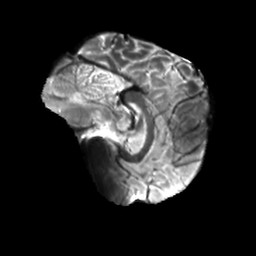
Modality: T2w
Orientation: sagittal
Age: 30
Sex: female
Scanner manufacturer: siemens
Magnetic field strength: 6.98 T
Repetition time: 7.776 s
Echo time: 0.076 s